Aerial crown-view tile of a tropical tree (Barro Colorado Island, Panama), acquired 20250414:
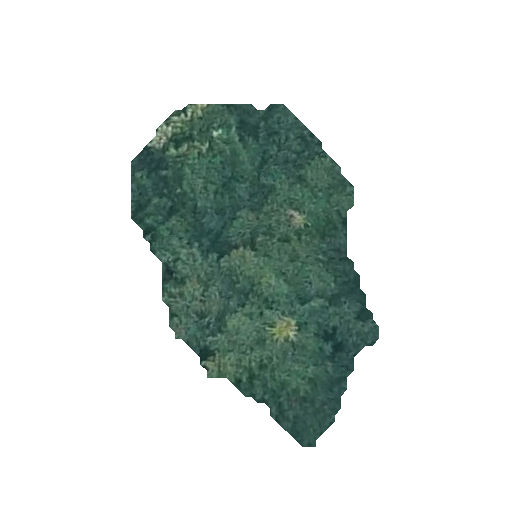
Species: Virola sebifera
GBIF accepted scientific name: Virola sebifera
Crown area: 82.073 m²